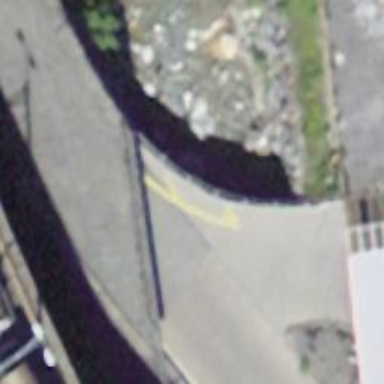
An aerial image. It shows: Service road going through tunnel.